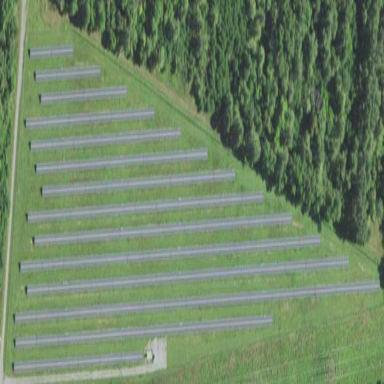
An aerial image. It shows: Solar photovoltaic power plant surrounded by fence.